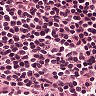
Metastatic tissue present: no